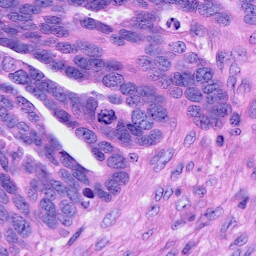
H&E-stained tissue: Ovarian